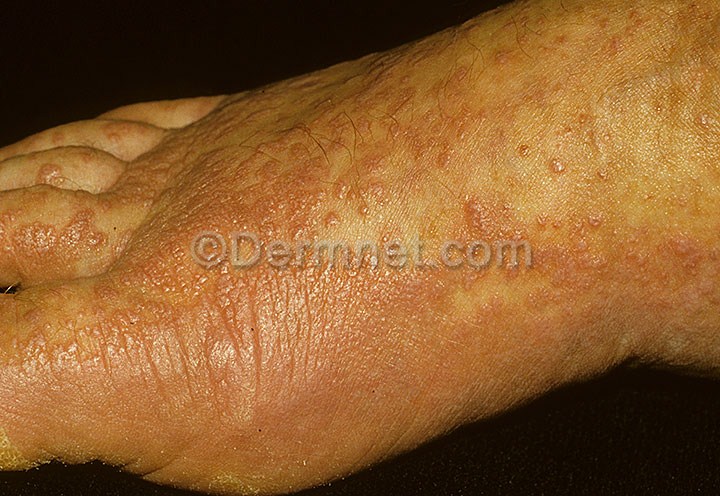
Disease: Psoriasis pictures Lichen Planus and related diseases